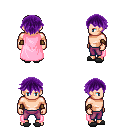
a pixel art fantasy rpg character, male body template, human, light skin, pink cape, magenta pants, purple short bangs hairstyle, leather bracers, gray slippers, four views (front, back, left, right), 2x2 character sprite sheet, small pixel art, hard edges, no anti-aliasing